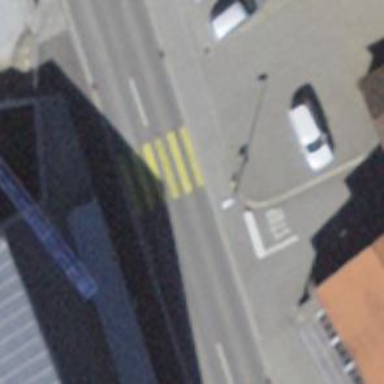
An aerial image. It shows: Uncontrolled crossing on the road.